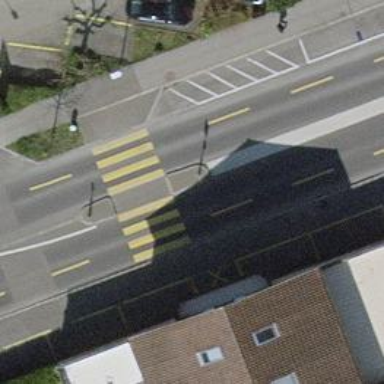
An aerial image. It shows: Tertiary road with asphalt surface and cycle lane.